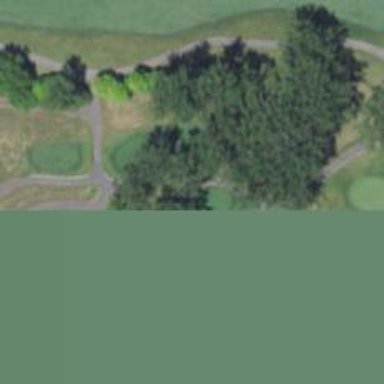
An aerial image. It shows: Path for golf carts.